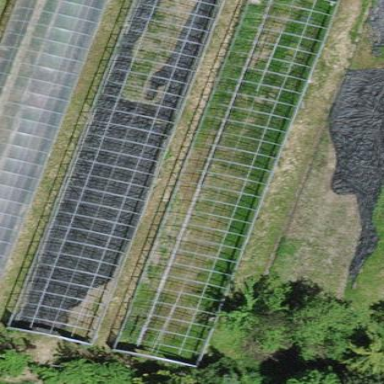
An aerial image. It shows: Greenhouse.